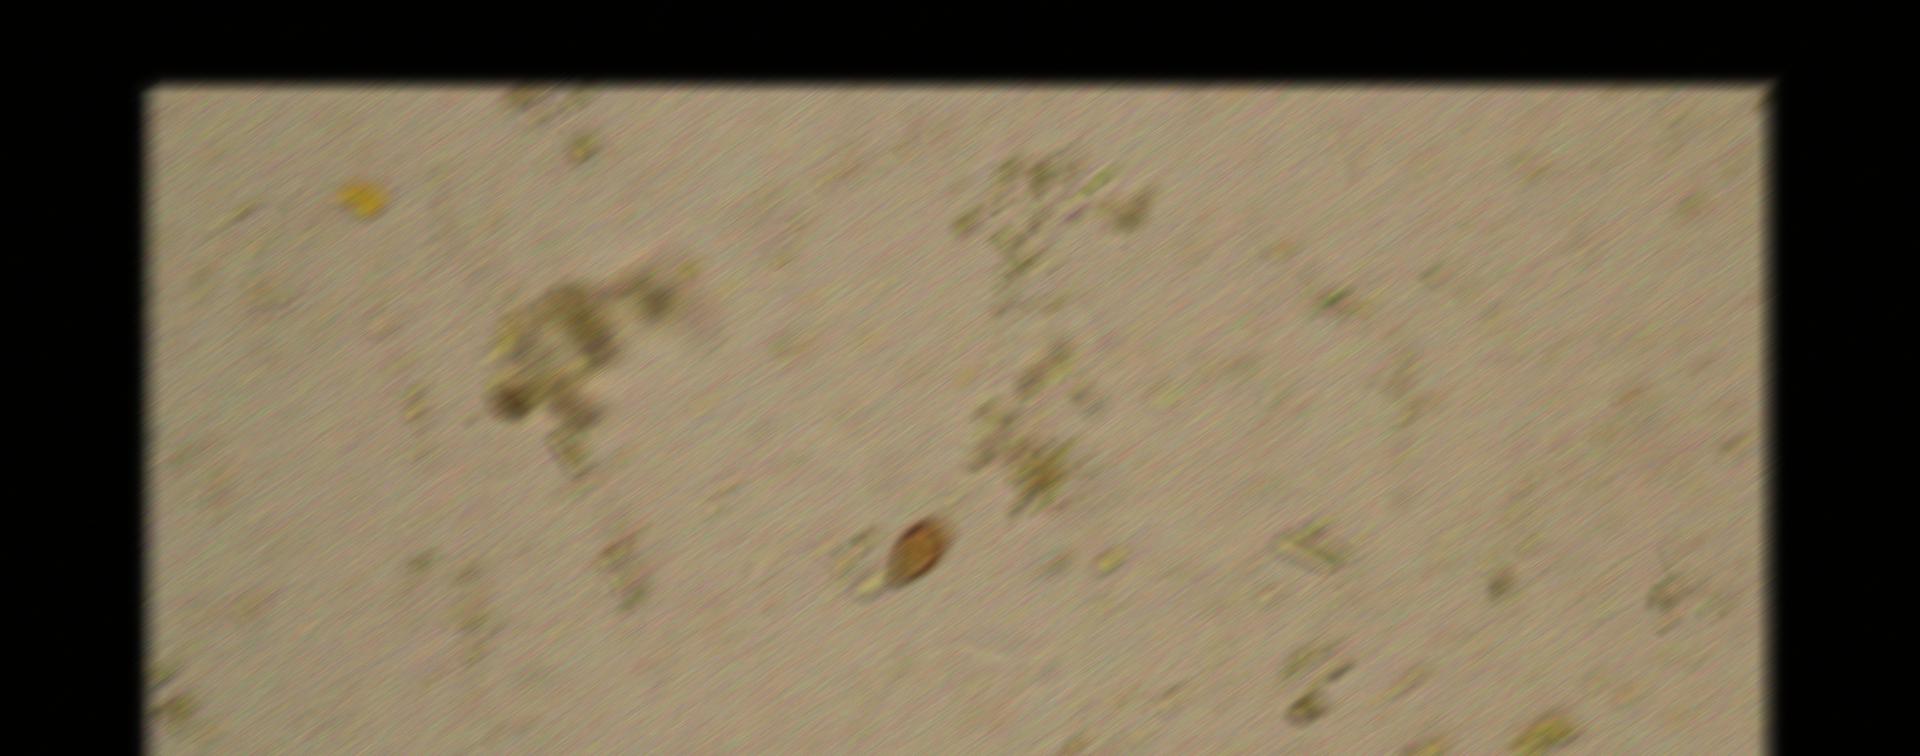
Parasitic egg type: Opisthorchis viverrine